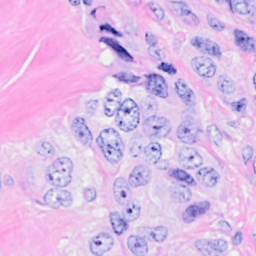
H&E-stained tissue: Breast